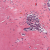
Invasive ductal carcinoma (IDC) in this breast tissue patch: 0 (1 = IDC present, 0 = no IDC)